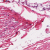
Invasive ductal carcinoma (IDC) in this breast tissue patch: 0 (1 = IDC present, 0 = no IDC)